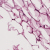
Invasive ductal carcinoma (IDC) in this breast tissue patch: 0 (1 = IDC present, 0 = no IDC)